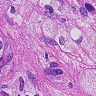
Metastatic tissue present: yes